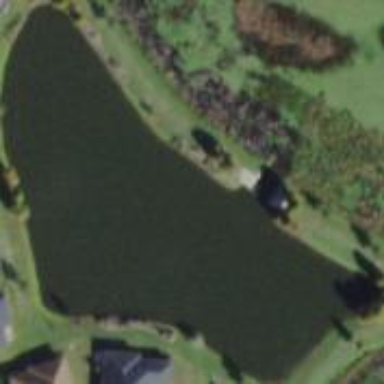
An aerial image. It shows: Pond with natural water.